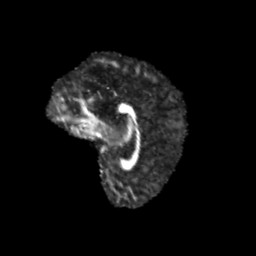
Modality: FA
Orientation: sagittal
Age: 13
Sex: female
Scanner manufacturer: siemens
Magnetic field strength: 3 T
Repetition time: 3.8 s
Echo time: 0.07 s